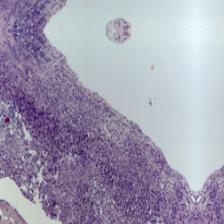
Diagnosis: OSCC